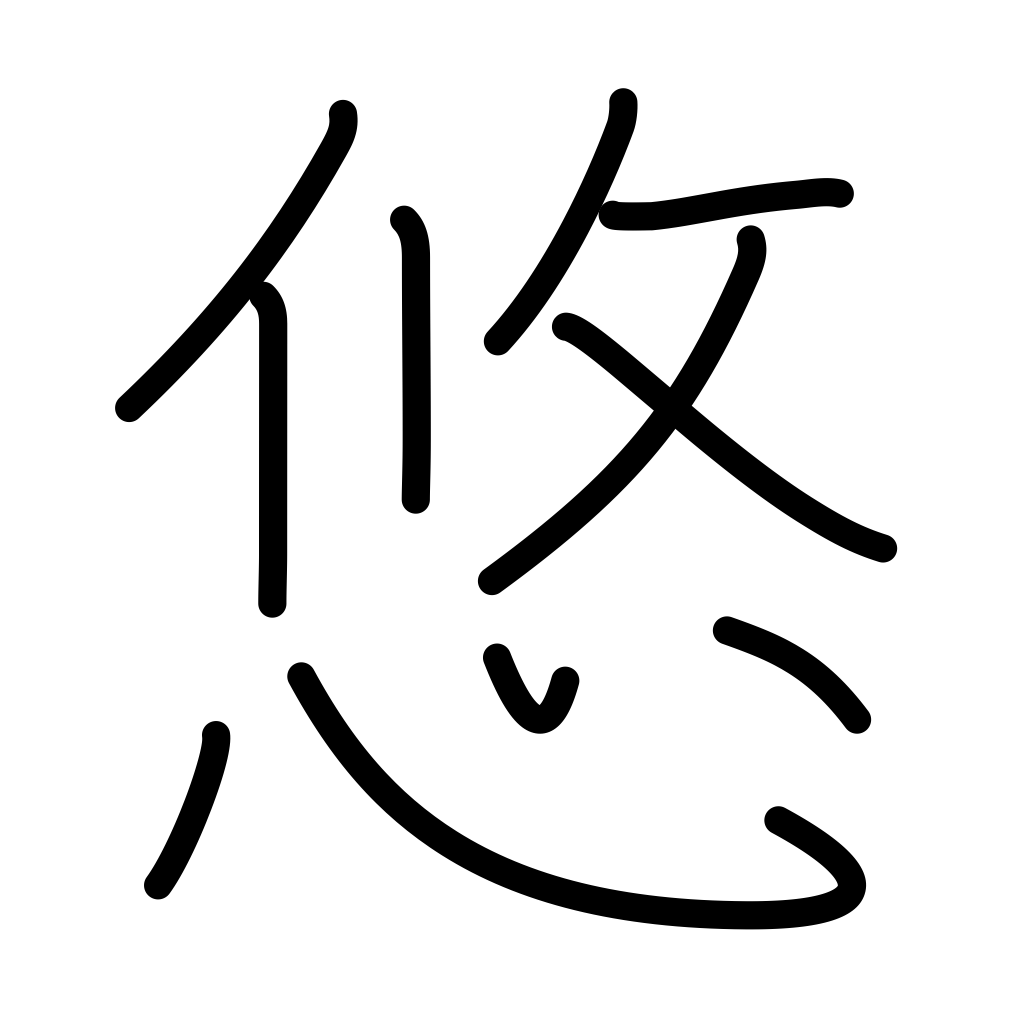
Meaning: permanence, distant, long time, leisure